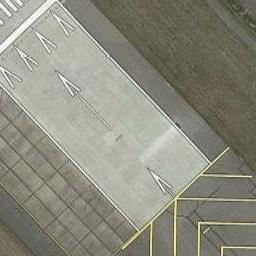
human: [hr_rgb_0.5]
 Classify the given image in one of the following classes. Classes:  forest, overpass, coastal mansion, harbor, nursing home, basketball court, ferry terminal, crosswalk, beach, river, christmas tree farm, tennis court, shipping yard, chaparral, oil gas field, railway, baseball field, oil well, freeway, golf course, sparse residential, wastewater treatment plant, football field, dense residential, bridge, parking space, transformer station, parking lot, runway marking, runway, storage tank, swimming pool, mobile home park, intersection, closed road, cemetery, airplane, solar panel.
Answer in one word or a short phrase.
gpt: runway